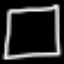
Label: square